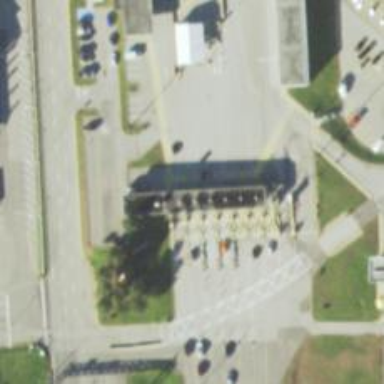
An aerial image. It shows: Border control barrier.